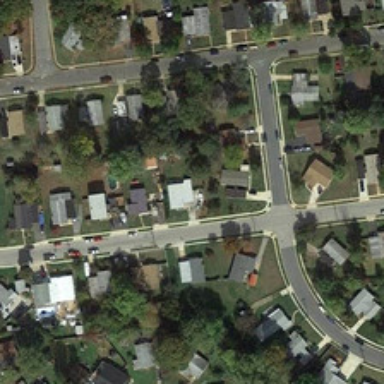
Both sides of the street are residential areas .